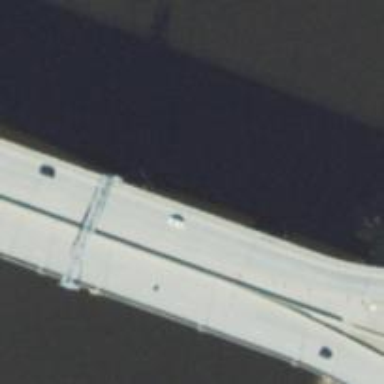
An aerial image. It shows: Bridge.